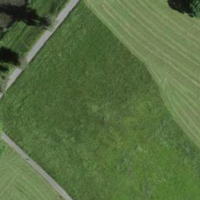
EUNIS habitat code: 25
Species observed at this site:
Phylloscopus collybita
Corvus corone
Anas platyrhynchos
Parus major
Pica pica
Sitta europaea
Fringilla coelebs
Passer domesticus
Falco tinnunculus
Picus viridis
Sylvia atricapilla
Carduelis carduelis
Turdus merula